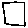
Label: square